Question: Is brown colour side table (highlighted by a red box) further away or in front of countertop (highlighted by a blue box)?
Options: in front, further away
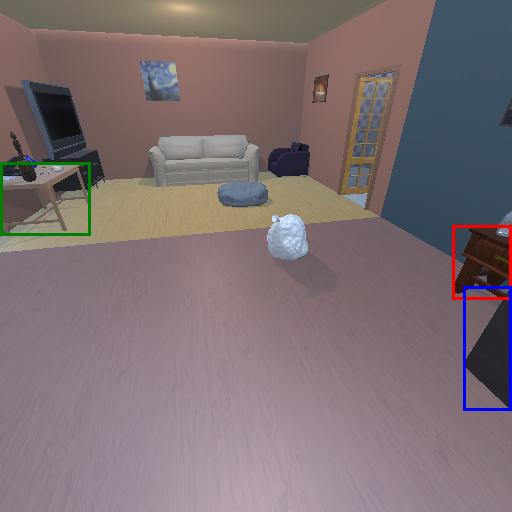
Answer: in front